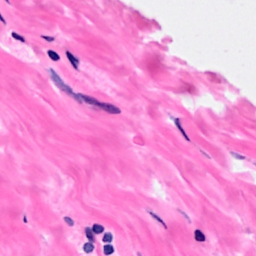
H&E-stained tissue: Breast